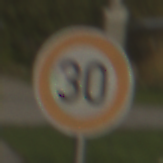
Verkehrszeichen: Geschwindigkeit30
Umgebung: Outdoor, Special
Tageszeit: SunriseSunset
Wetter: Clear
Licht: Natural
Jahreszeit: NotSpecified
Kontrast: MediumContrast